Question: I am working on asp.net web application in which i need to show the data in a pie chart. Graph should show both the X Value and Y Value. In below image you can see i am able to display only total on comments in a year but i also want to show the Year next to each color. I tried different thing but so far i have no success.
I am also post code related to Chart
'''
<asp:Chart ID="crtYearWise" runat="server" Height="260px" Width="460px">
<Titles>
<asp:Title Name="Title1" Text="Year Wise"
Alignment="TopCenter" Font="Verdana, 12pt">
</asp:Title>
</Titles>
<Series>
<asp:Series Name="Series1" CustomProperties="DrawingStyle=Pie,
PieDrawingStyle=Concave, MaxPixelPointWidth=20" ShadowOffset="1"
ChartType="Pie" IsValueShownAsLabel="True" >
</asp:Series>
</Series>
<ChartAreas>
<asp:ChartArea Name="ChartArea1" Area3DStyle-Enable3D="True" AlignmentOrientation="All">
<Area3DStyle Enable3D="true" />
</asp:ChartArea>
</ChartAreas>
</asp:Chart>
'''
'''
String strSql2 = "SELECT Count(comPostDate) AS 'comTOTAL', DATEPART(yyyy, comPostDate) AS 'whichYear' ";
strSql2 += " FROM Comments Group by DATEPART(yyyy, comPostDate), DATEPART(yyyy, comPostDate) ";
DataSet ds2 = DataProvider.Connect_Select(strSql2);
DataTable dt2 = ds2.Tables[0];
crtYearWise.DataSource = dt2;
crtYearWise.Series["Series1"].XValueMember = "whichYear";
crtYearWise.Series["Series1"].YValueMembers = "comTOTAL";
//crtYearWise.Series["Series1"]["PieLabelStyle"] = "Outside";
crtYearWise.DataBind();
'''

I would appreciate if some can guide me in this.
: Finally Managed got it with
crtYearWise.Series["Series1"].Label = "Year : #VALX , #VALY";
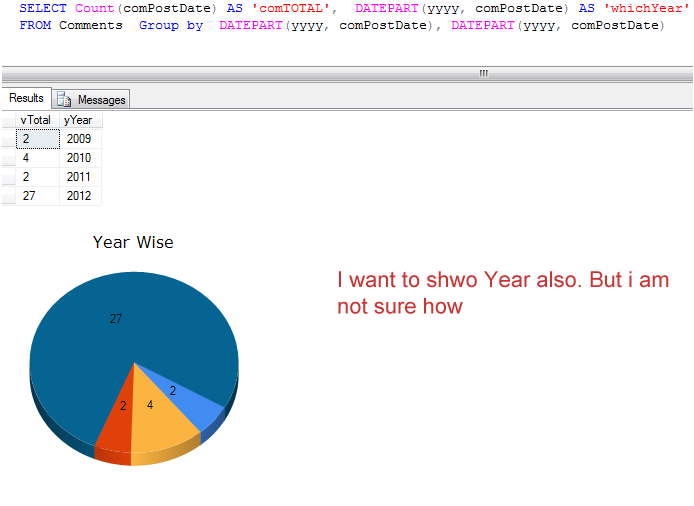
Answer: <URL> has some information that will help.
For example, you can do this by setting:
'''
<asp:Series Label="#VALX: #VALY" ...
'''
You can also format the X and Y values, e.g.:
'''
<asp:Series Label="#VALX: #VALY{N0}"
'''
I must say the MSDN documentation on the Chart control is poor; for example the <URL> doesn't have any links to "how-to" topics for common tasks like this, and the best source of info seems to be MSDN blog posts.